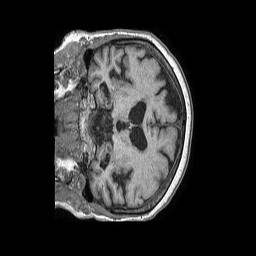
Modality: T1w
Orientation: coronal
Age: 73
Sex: female
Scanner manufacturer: philips
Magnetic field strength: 1.5 T
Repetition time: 0.007806 s
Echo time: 0.003617 s